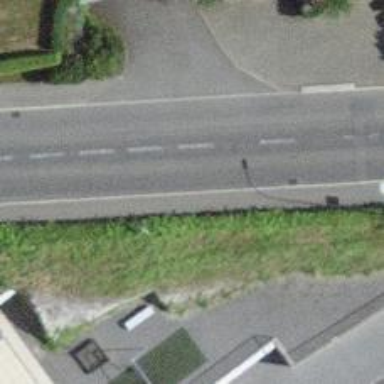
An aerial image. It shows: Kerb barrier.